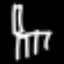
Label: chair